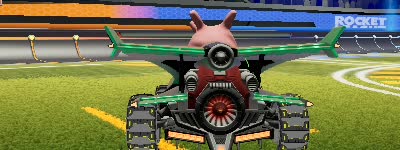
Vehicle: aftershock